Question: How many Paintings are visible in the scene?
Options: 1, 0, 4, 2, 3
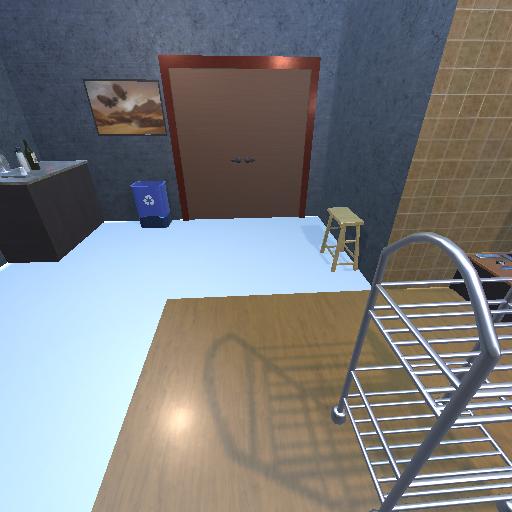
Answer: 1